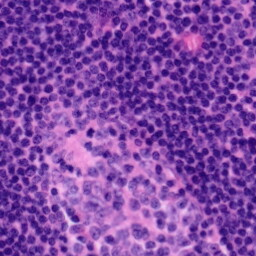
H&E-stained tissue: Tonsil